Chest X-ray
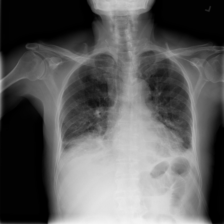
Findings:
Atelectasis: negative
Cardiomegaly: negative
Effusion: negative
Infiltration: positive
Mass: negative
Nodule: negative
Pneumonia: negative
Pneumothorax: negative
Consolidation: negative
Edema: negative
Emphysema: negative
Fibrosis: negative
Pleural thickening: negative
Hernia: negative